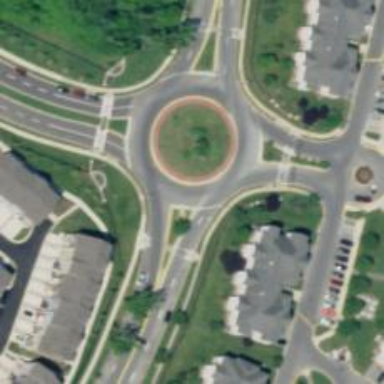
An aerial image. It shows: Tertiary road leading to roundabout.